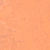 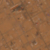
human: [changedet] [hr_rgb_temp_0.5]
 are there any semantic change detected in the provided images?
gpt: This area was urbanized.